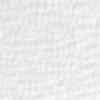
Label: no_change